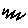
Label: zigzag